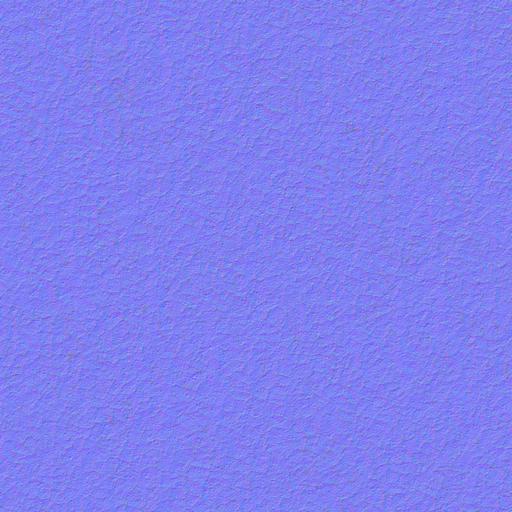
brown cloth leather smooth